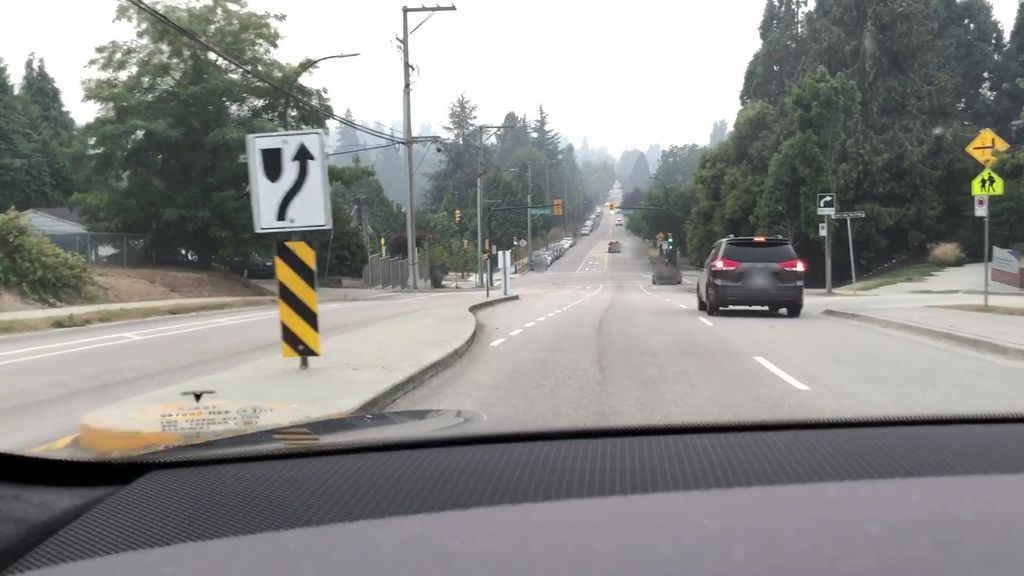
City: vancouver